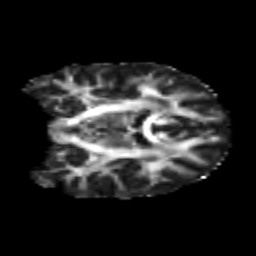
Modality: FA
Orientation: coronal
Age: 23
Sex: male
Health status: healthy